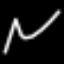
Label: squiggle